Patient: sex F, age 56
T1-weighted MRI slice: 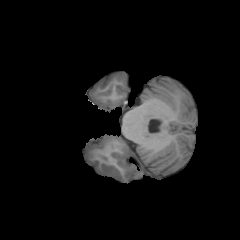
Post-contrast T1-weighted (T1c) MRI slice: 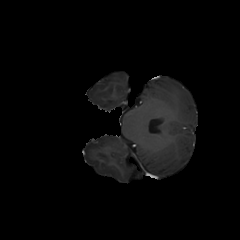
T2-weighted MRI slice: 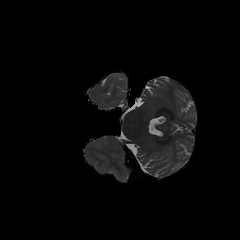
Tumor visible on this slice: no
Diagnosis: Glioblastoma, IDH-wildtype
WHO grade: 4